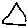
Label: triangle